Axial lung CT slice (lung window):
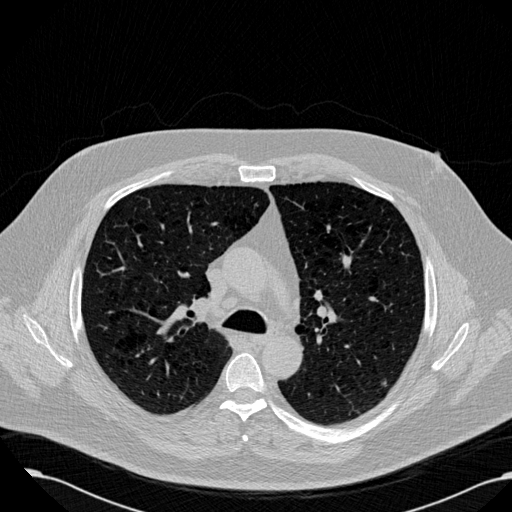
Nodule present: no